Question: I'm to send email using 'MailApp.sendEmail' in a Google Spreadsheet Script following example: <URL>
> see: <URL>
The function . ()

But when I try to trigger the 'sendEmail()' via a 'POST' request it does not work.
I'm following the documentation:
<URL>
And yet when I trigger the 'sendEmail()' function from my script, it does not send an email.
What am I doing wrong?
Looked at:
- <URL>
But I want to if I am doing something wrong...
Full Steps and code: <URL>
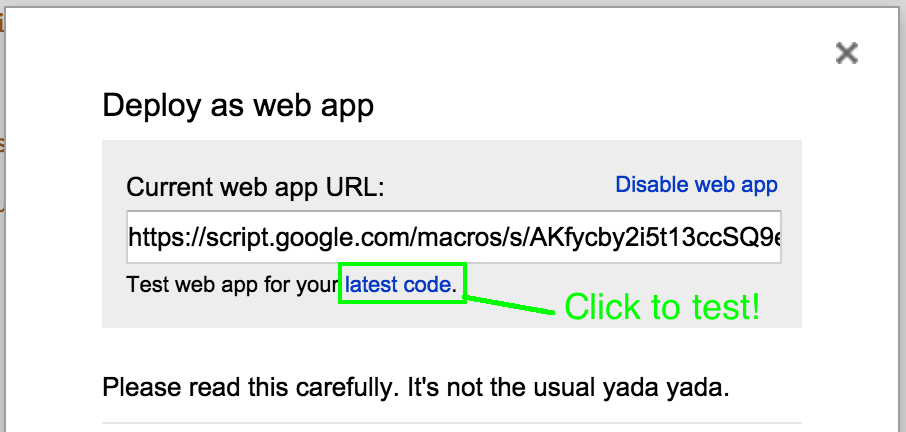
Answer: > Thanks to <URL> for pointing me the ... here are the steps for anyone else facing this issue:
### Invoke the MailApp.sendEmail Method
In your Google Spreadsheet call:
'''
MailApp.sendEmail("recipient.address@gmail.com", // to
"sender.name@gmail.com", // from
"Your Subject Goes Here", // email subject
"What ever you want to say"); // email body
'''
As per the docs: <URL>
For this new functionality to in your script you
will need to "" and ! ( !)
### Save a New Version of your Script
It's not immediately but you have to on "" see: <URL>

Then your new version:

### Re-Publish the Updated Script as a Web App

Select the project version to deploy:

Click "OK". No need to update the script in your HTML form
( - )

## Done.
For the see: <URL>